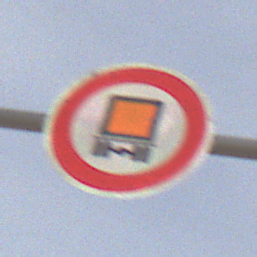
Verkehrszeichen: VerbotKennzeichnungspflichtigeKraftfahrzeugeGefaehrlicheGueter
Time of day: MorningAfternoon
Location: Outdoor (Suburban)
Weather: PartlyCloudy
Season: NotSpecified
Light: Natural